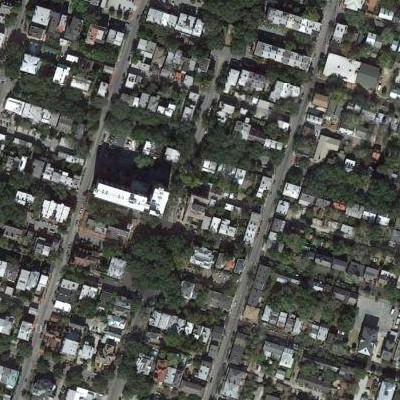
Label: Resident